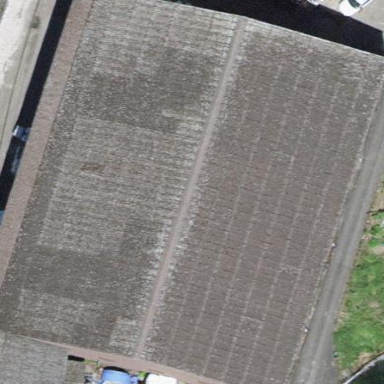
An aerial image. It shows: Industrial building.